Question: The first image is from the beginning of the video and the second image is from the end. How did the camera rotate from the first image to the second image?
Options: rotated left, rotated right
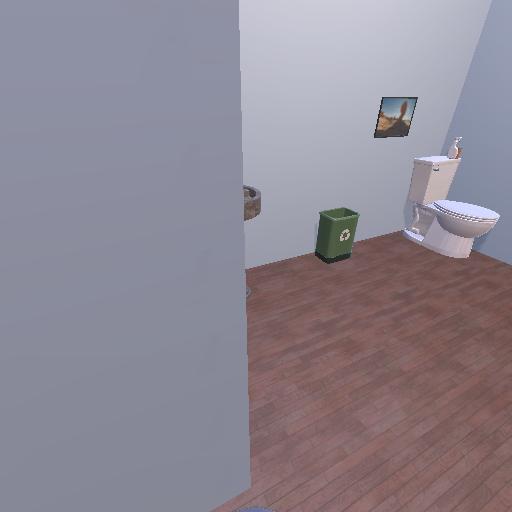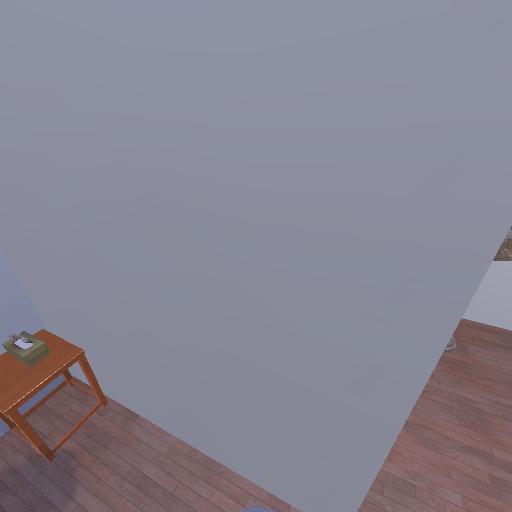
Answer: rotated left